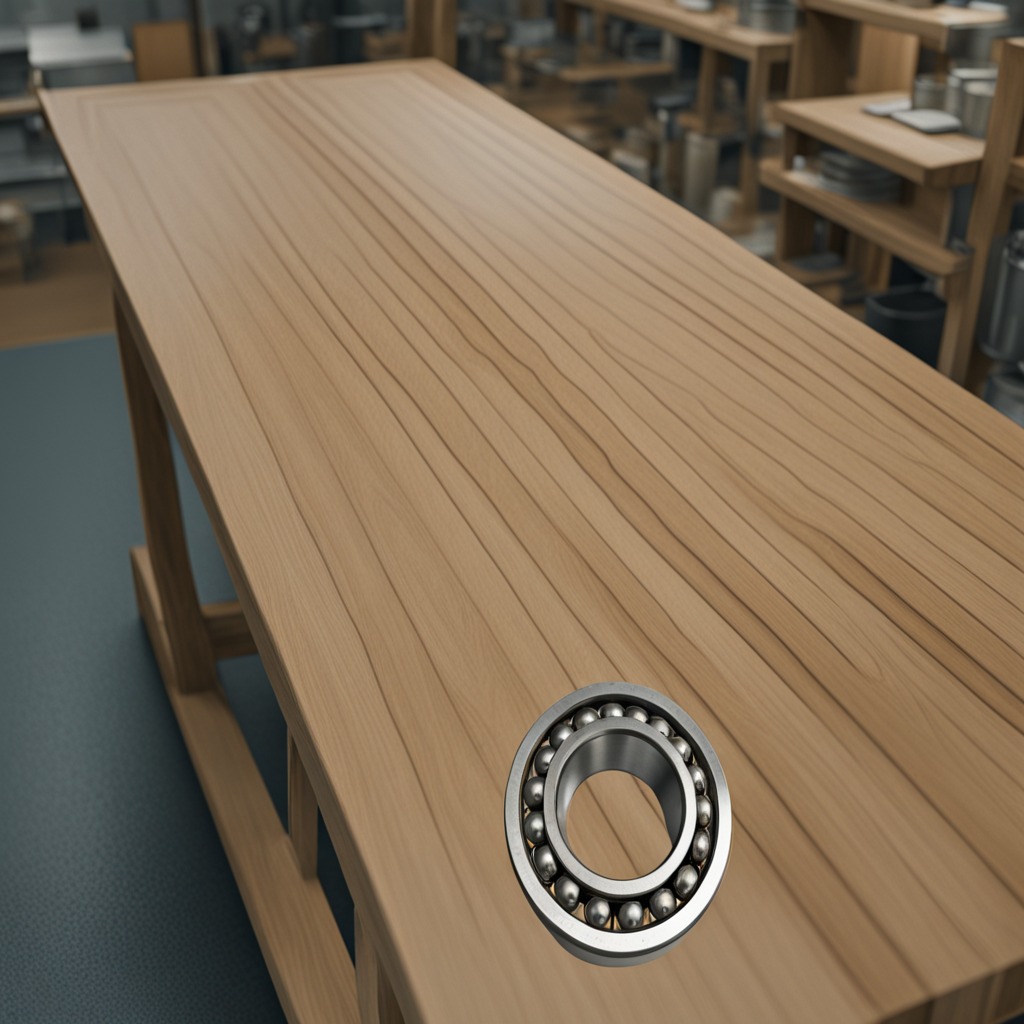
A metal ball bearing is lying on the workbench.